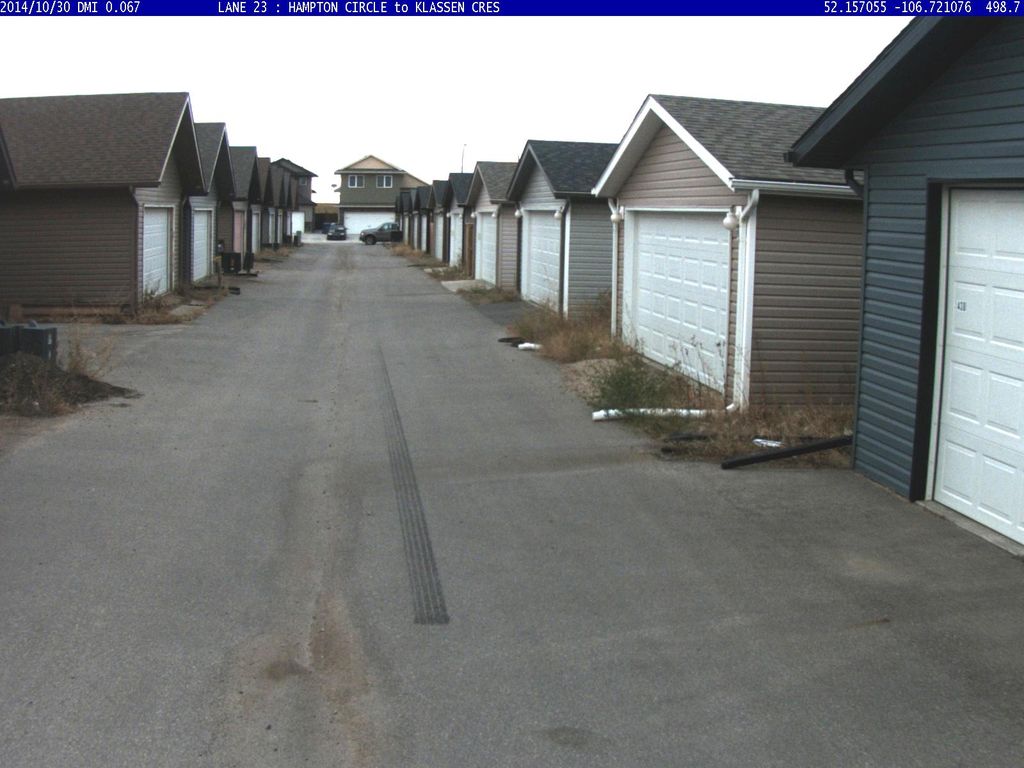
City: saskatoon